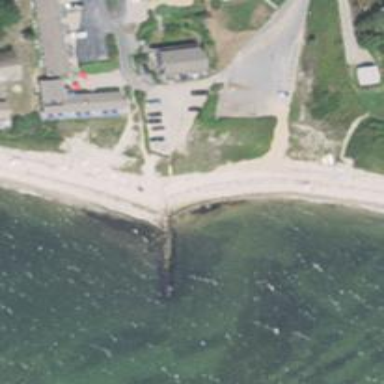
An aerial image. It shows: Breakwater structure.